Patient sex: M
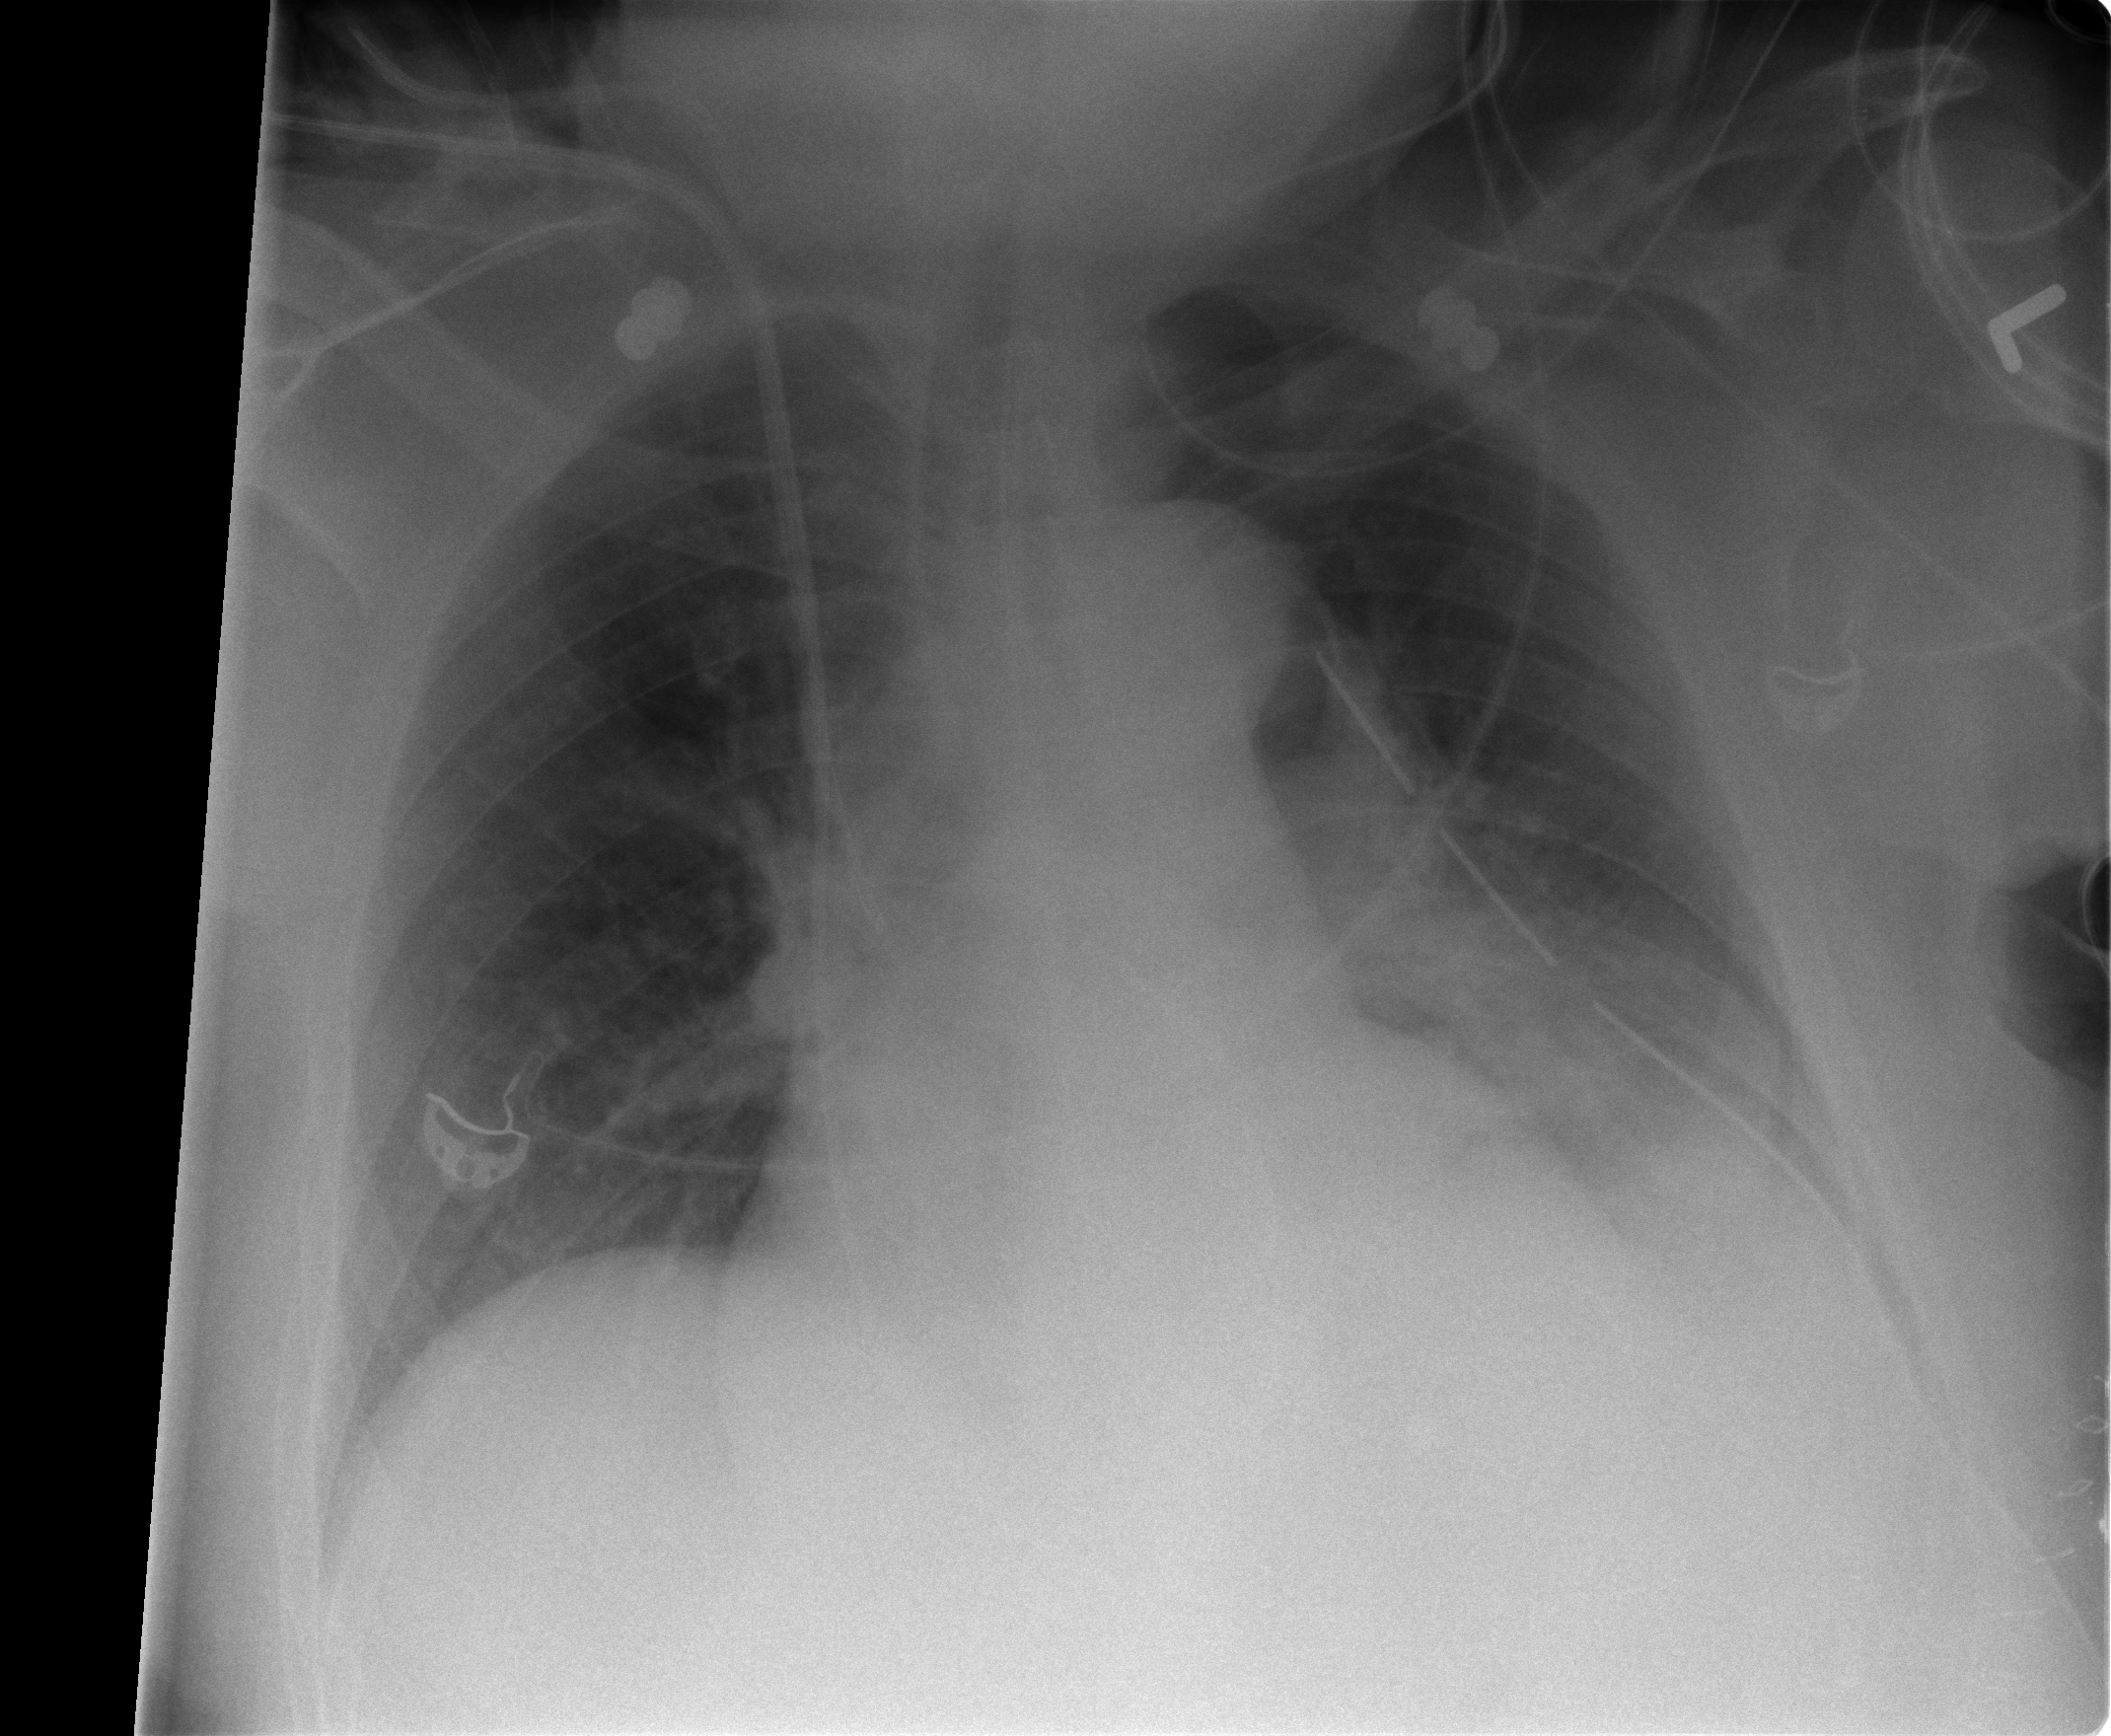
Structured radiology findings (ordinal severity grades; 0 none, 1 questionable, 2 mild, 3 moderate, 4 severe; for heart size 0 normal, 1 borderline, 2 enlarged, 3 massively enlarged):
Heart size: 1
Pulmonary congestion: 1
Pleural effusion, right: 0
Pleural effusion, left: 1
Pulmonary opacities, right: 0
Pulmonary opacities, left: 0
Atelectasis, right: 0
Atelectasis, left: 2